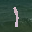
Label: 1